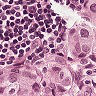
Metastatic tissue present: yes